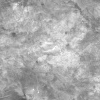
Atmospheric dust classification: not_dusty